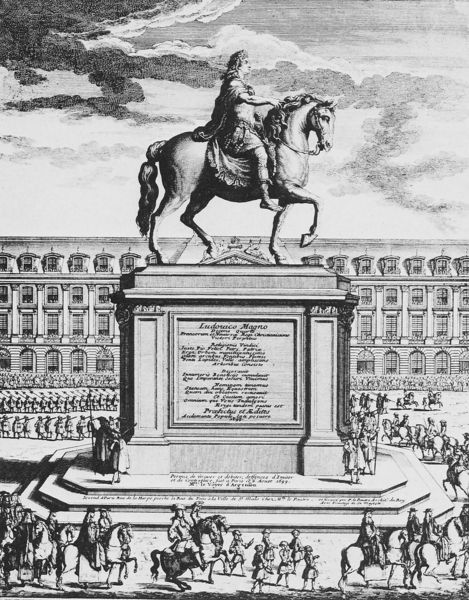
Titel: Reiterstandbild Louis XIV auf dem Platz “Louis-le-Grand”  in Paris am 13. August 1699
Künstler: Pierre Le Pautre
Schlagwörter: himmel, umhang, wolken, menschen, grau, hüte, männer, straße, schloss, figur, pferd, pferde, reiter, statue, hufe, schrift, treppen, könig, soldaten, inschrift, stufen, bronze, podest, palast, druck, schwarzweiss, stich, herrscher, statuen, wien, reiterstandbild, versaille, ludovico magno